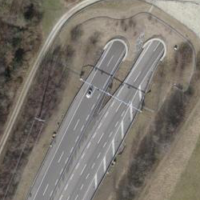
EUNIS habitat code: 57
Species observed at this site:
Pseudochorthippus parallelus
Pholidoptera griseoaptera
Pieris napi
Gomphocerippus rufus